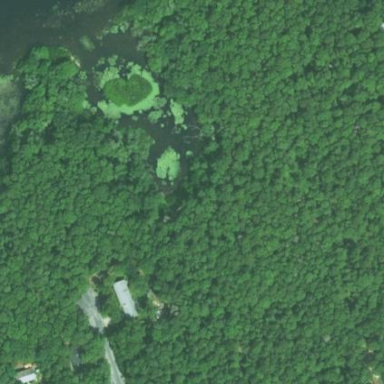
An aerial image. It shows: Swamp in wetland area.